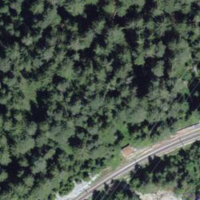
EUNIS habitat code: 45
Species observed at this site:
Laserpitium latifolium